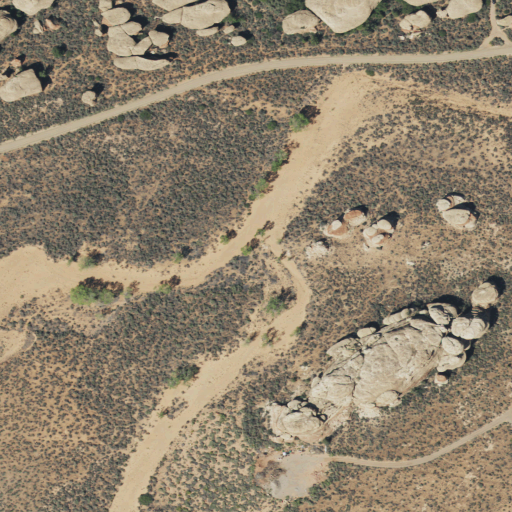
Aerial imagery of valley in Utah named Lost Canyon containing shrub and open development